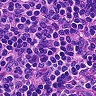
Metastatic tissue present: no